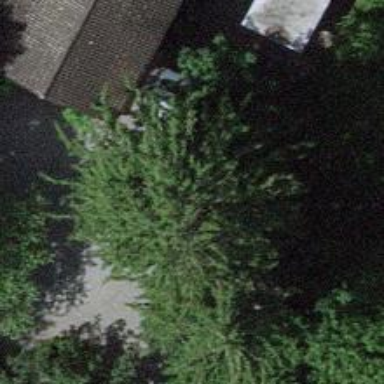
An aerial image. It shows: Evergreen needle-leaved tree.